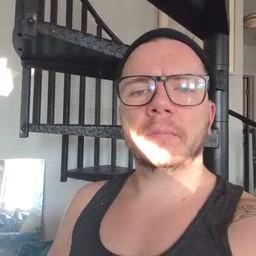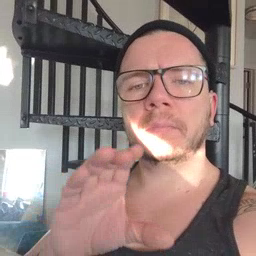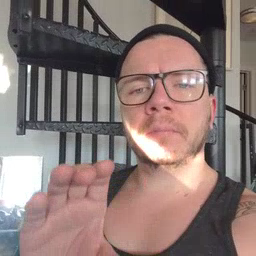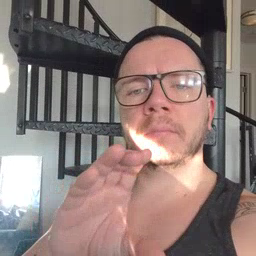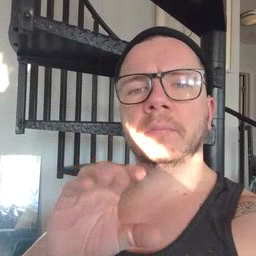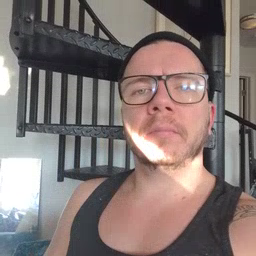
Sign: chocolate